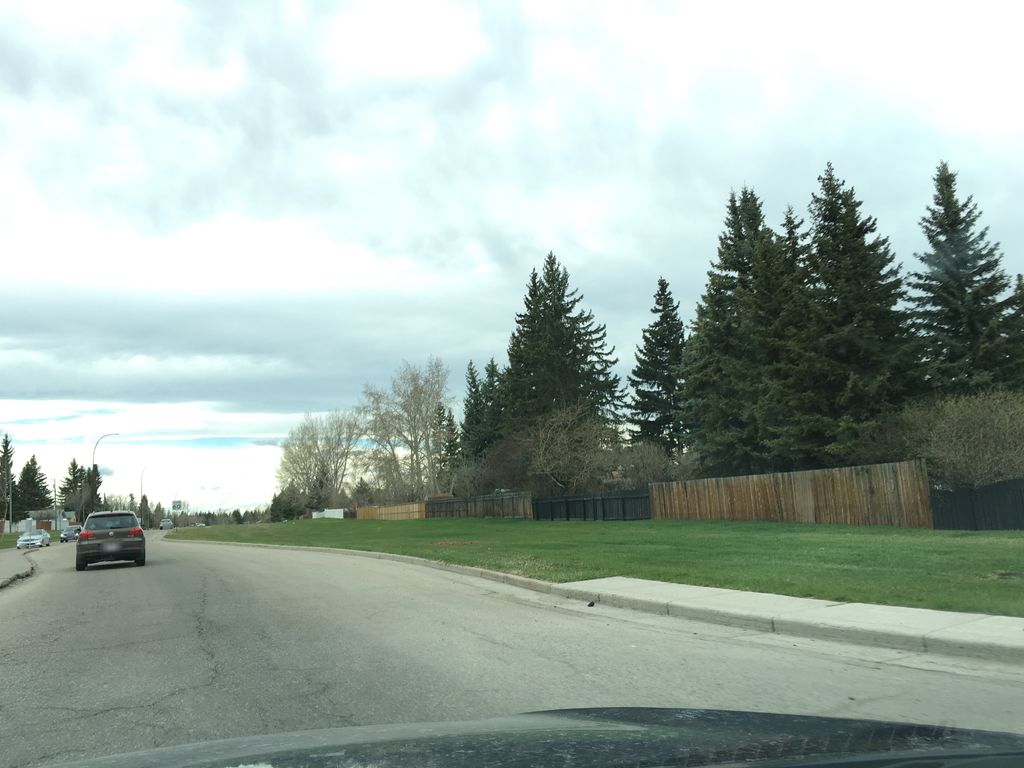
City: calgary